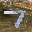
Label: 7